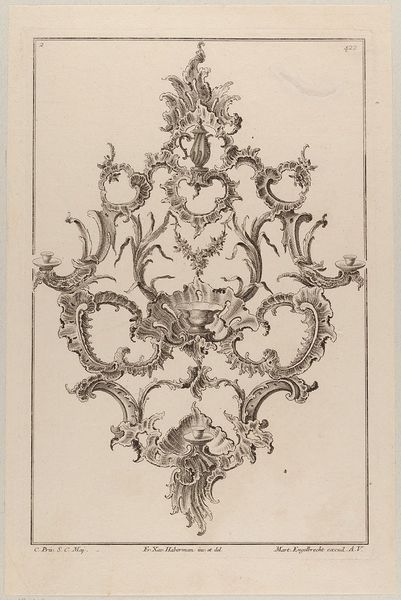
Titel: Konsole für Porzellan
Künstler: Franz Xaver Habermann
Standort: Hamburg
Institution: Museum für Kunst und Gewerbe Hamburg
Schlagwörter: weiß, grau, skizze, zeichen, ornament, barock, rahmen, rokoko, kanne, ranken, vase, schrift, grafik, graphik, angst, floral, tasse, fotografie, photographie, druckgraphik, druckgrafik, radierung, kunstgewerbe, raute, kerzenhalter, konsole, kunsthandwerk, kandelaber, rocaille, style, reproduktionen, industriedesign, druckerzeugnisse, muschelwerk, pflanzenornamente, ornamentstich, vorlageblätter, acnkncfs